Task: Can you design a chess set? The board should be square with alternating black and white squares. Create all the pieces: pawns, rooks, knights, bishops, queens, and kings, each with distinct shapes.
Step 5288:
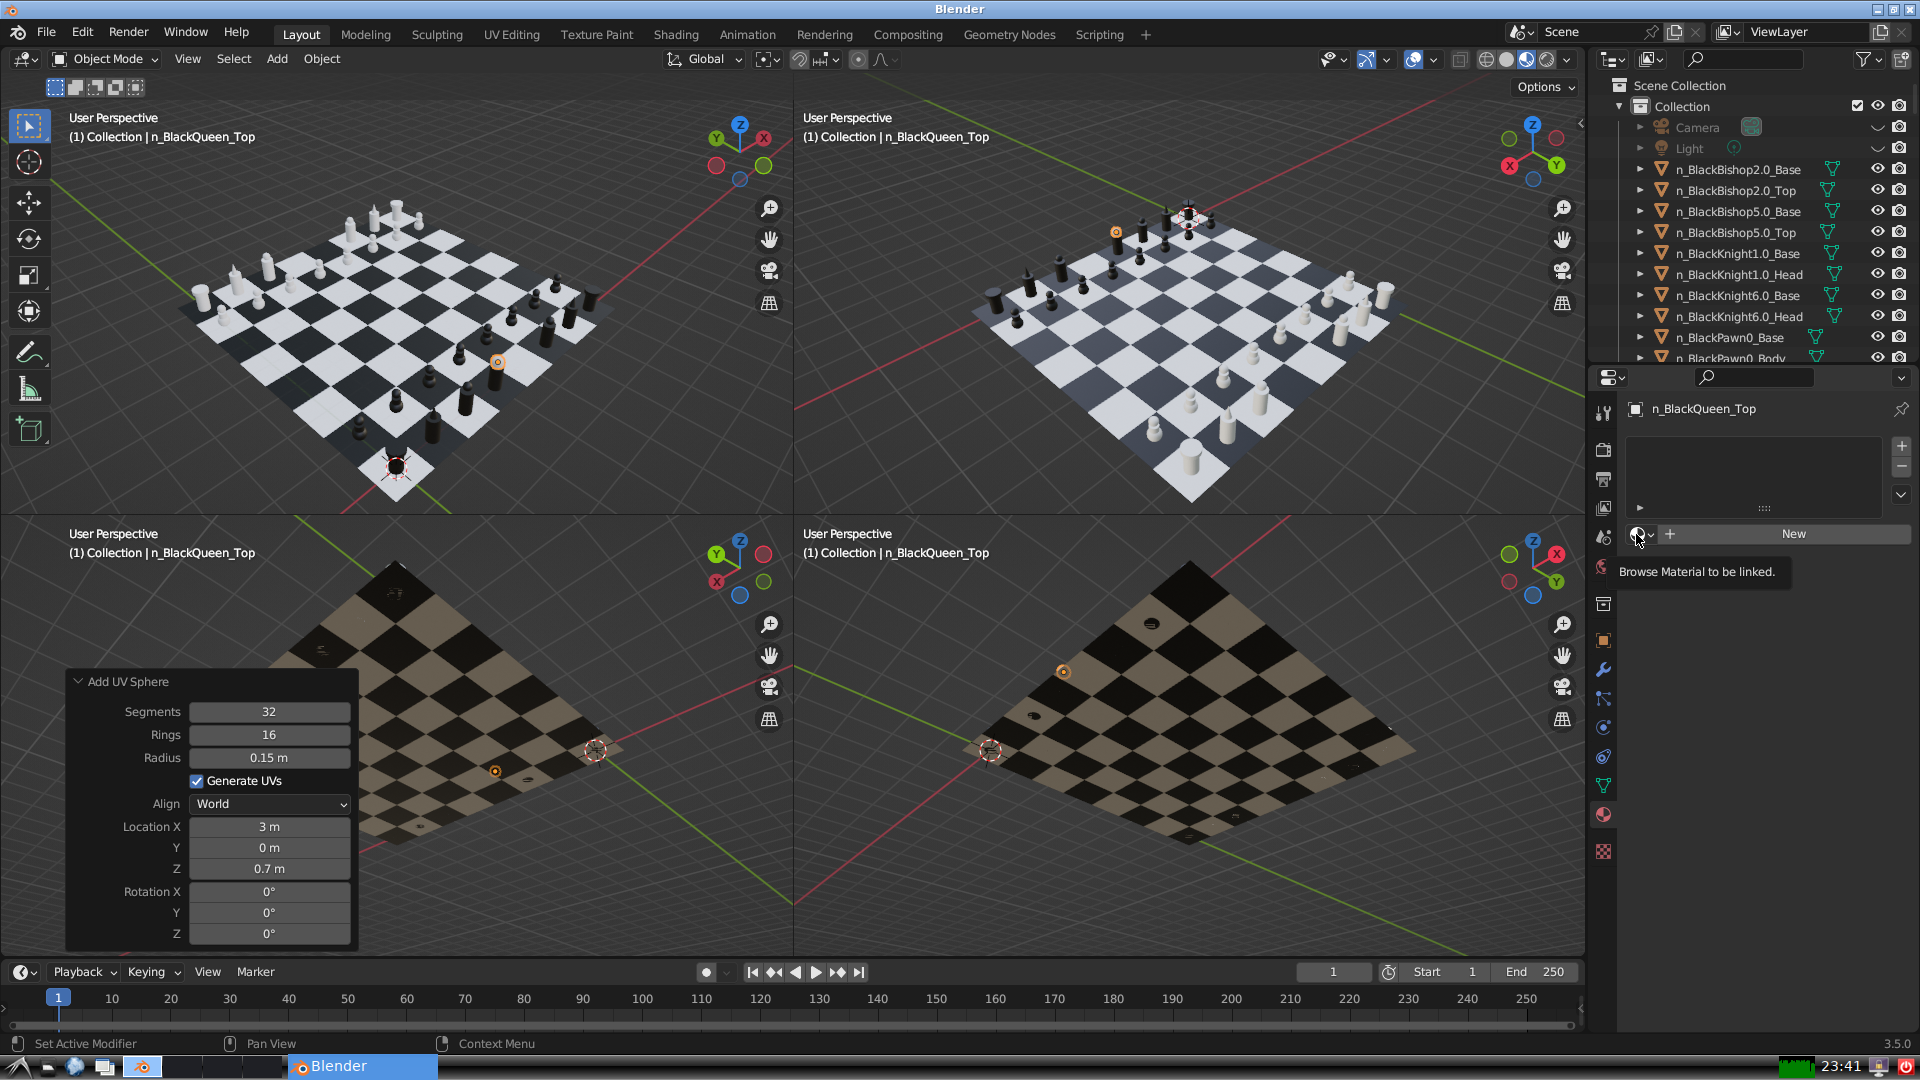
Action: click: no